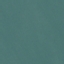
Land use / land cover: SeaLake